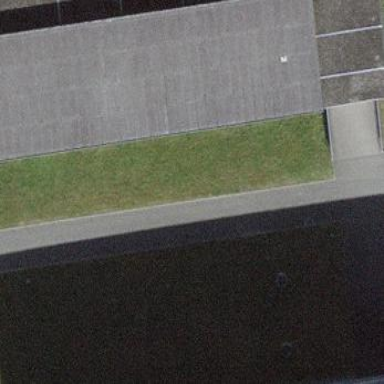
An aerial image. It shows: School building.